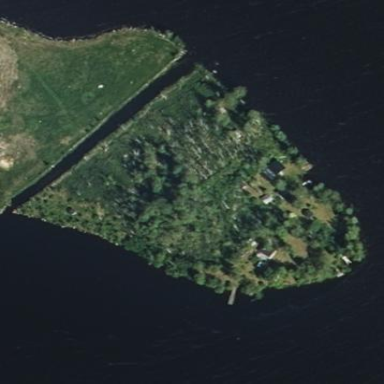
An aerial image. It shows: Islet.